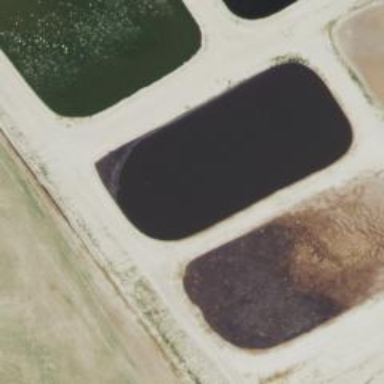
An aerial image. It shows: Reservoir used for sewage.